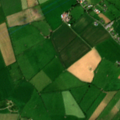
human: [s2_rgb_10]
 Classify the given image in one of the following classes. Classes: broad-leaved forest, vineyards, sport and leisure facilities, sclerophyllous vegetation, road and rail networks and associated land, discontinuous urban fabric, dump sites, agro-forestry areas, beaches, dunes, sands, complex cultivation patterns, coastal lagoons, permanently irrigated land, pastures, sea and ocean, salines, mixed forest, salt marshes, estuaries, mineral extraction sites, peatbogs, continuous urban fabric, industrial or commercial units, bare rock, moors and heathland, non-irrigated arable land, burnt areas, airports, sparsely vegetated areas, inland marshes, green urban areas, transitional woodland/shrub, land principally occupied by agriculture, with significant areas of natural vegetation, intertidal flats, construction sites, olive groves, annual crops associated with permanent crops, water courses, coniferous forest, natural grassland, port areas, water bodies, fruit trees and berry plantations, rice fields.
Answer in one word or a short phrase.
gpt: non-irrigated arable land, pastures, complex cultivation patterns